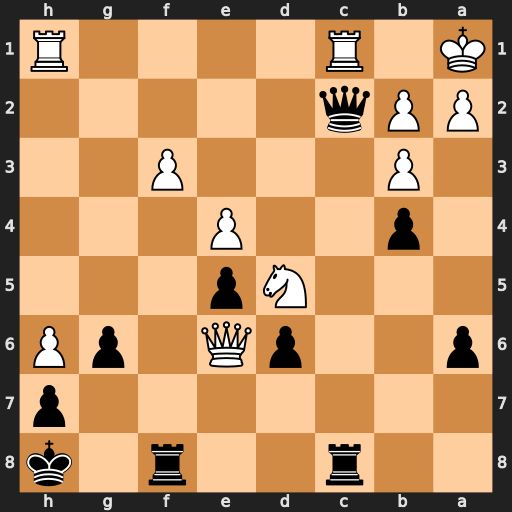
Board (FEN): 2r2r1k/7p/p2pQ1pP/3Np3/1p2P3/1P3P2/PPq5/K1R4R
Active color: b
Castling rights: -
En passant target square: -
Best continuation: Qxc1+ Rxc1 Rxc1#